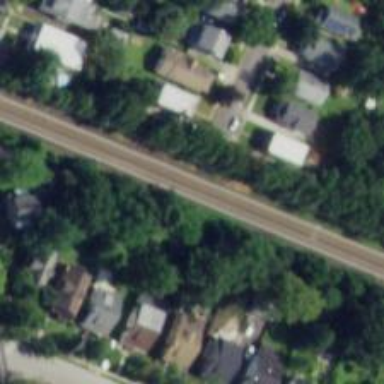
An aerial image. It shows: Railway embankment with electrified rails.